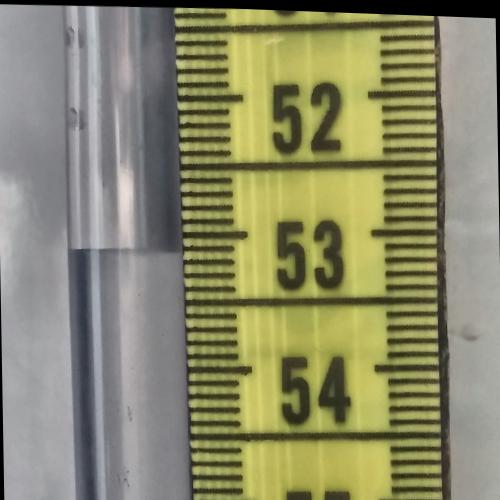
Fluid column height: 53.1 cm